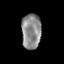
Tissue: prostate
Cell type: T cells
Senescence score: 0.2137
Nuclear area (px): 672
Mean DAPI intensity: 139.067